Field crop: tomato
Growth stage: 1
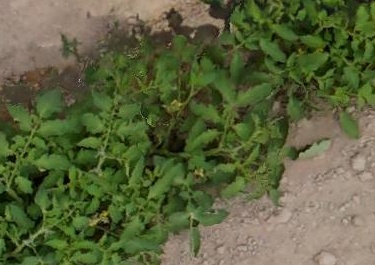
Species: tomato